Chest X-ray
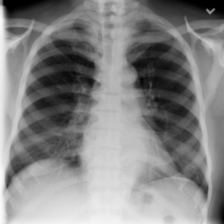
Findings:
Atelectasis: negative
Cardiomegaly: negative
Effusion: positive
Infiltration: negative
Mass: negative
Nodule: negative
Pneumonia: negative
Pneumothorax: negative
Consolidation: negative
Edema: negative
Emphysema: negative
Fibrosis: negative
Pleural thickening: negative
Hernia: negative